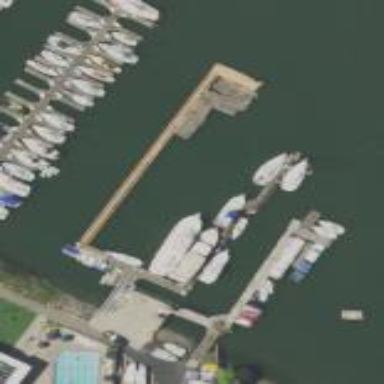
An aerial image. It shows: Marina on leisure land.